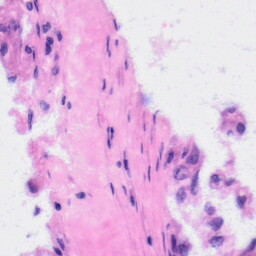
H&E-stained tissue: Liver